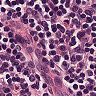
Metastatic tissue present: no